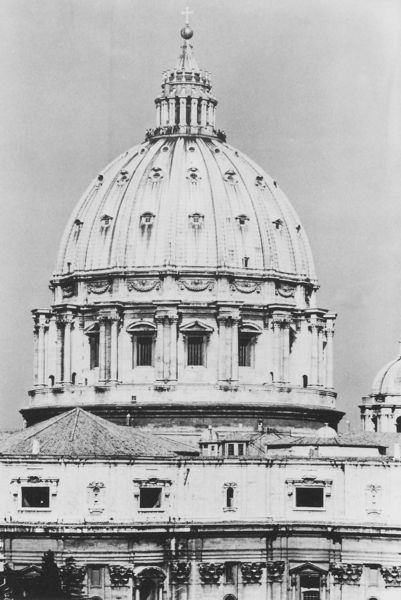
Titel: Petersdom in Rom (San Pietro)
Künstler: Donato Bramante
Standort: Rom, S. Pietro (EU - I - Latium)
Schlagwörter: weiß, stadt, fenster, grau, schwarz, dach, gebäude, architektur, stein, kirche, rund, bogen, kuppel, foto, fotografie, bögen, religion, palast, dom, schwarz-weiß, kugel, kathedrale